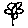
Label: flower